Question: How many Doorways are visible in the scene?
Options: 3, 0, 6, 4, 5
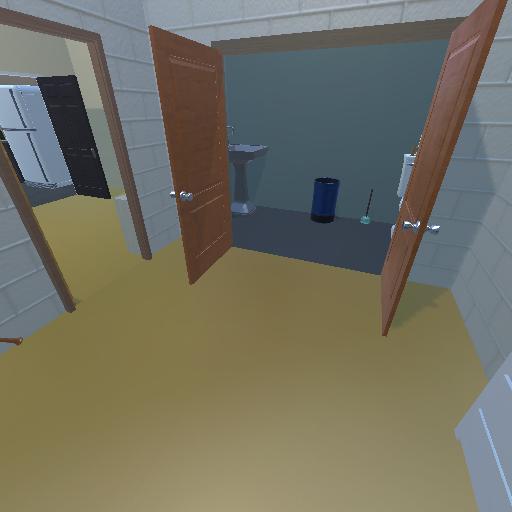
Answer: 3